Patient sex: F
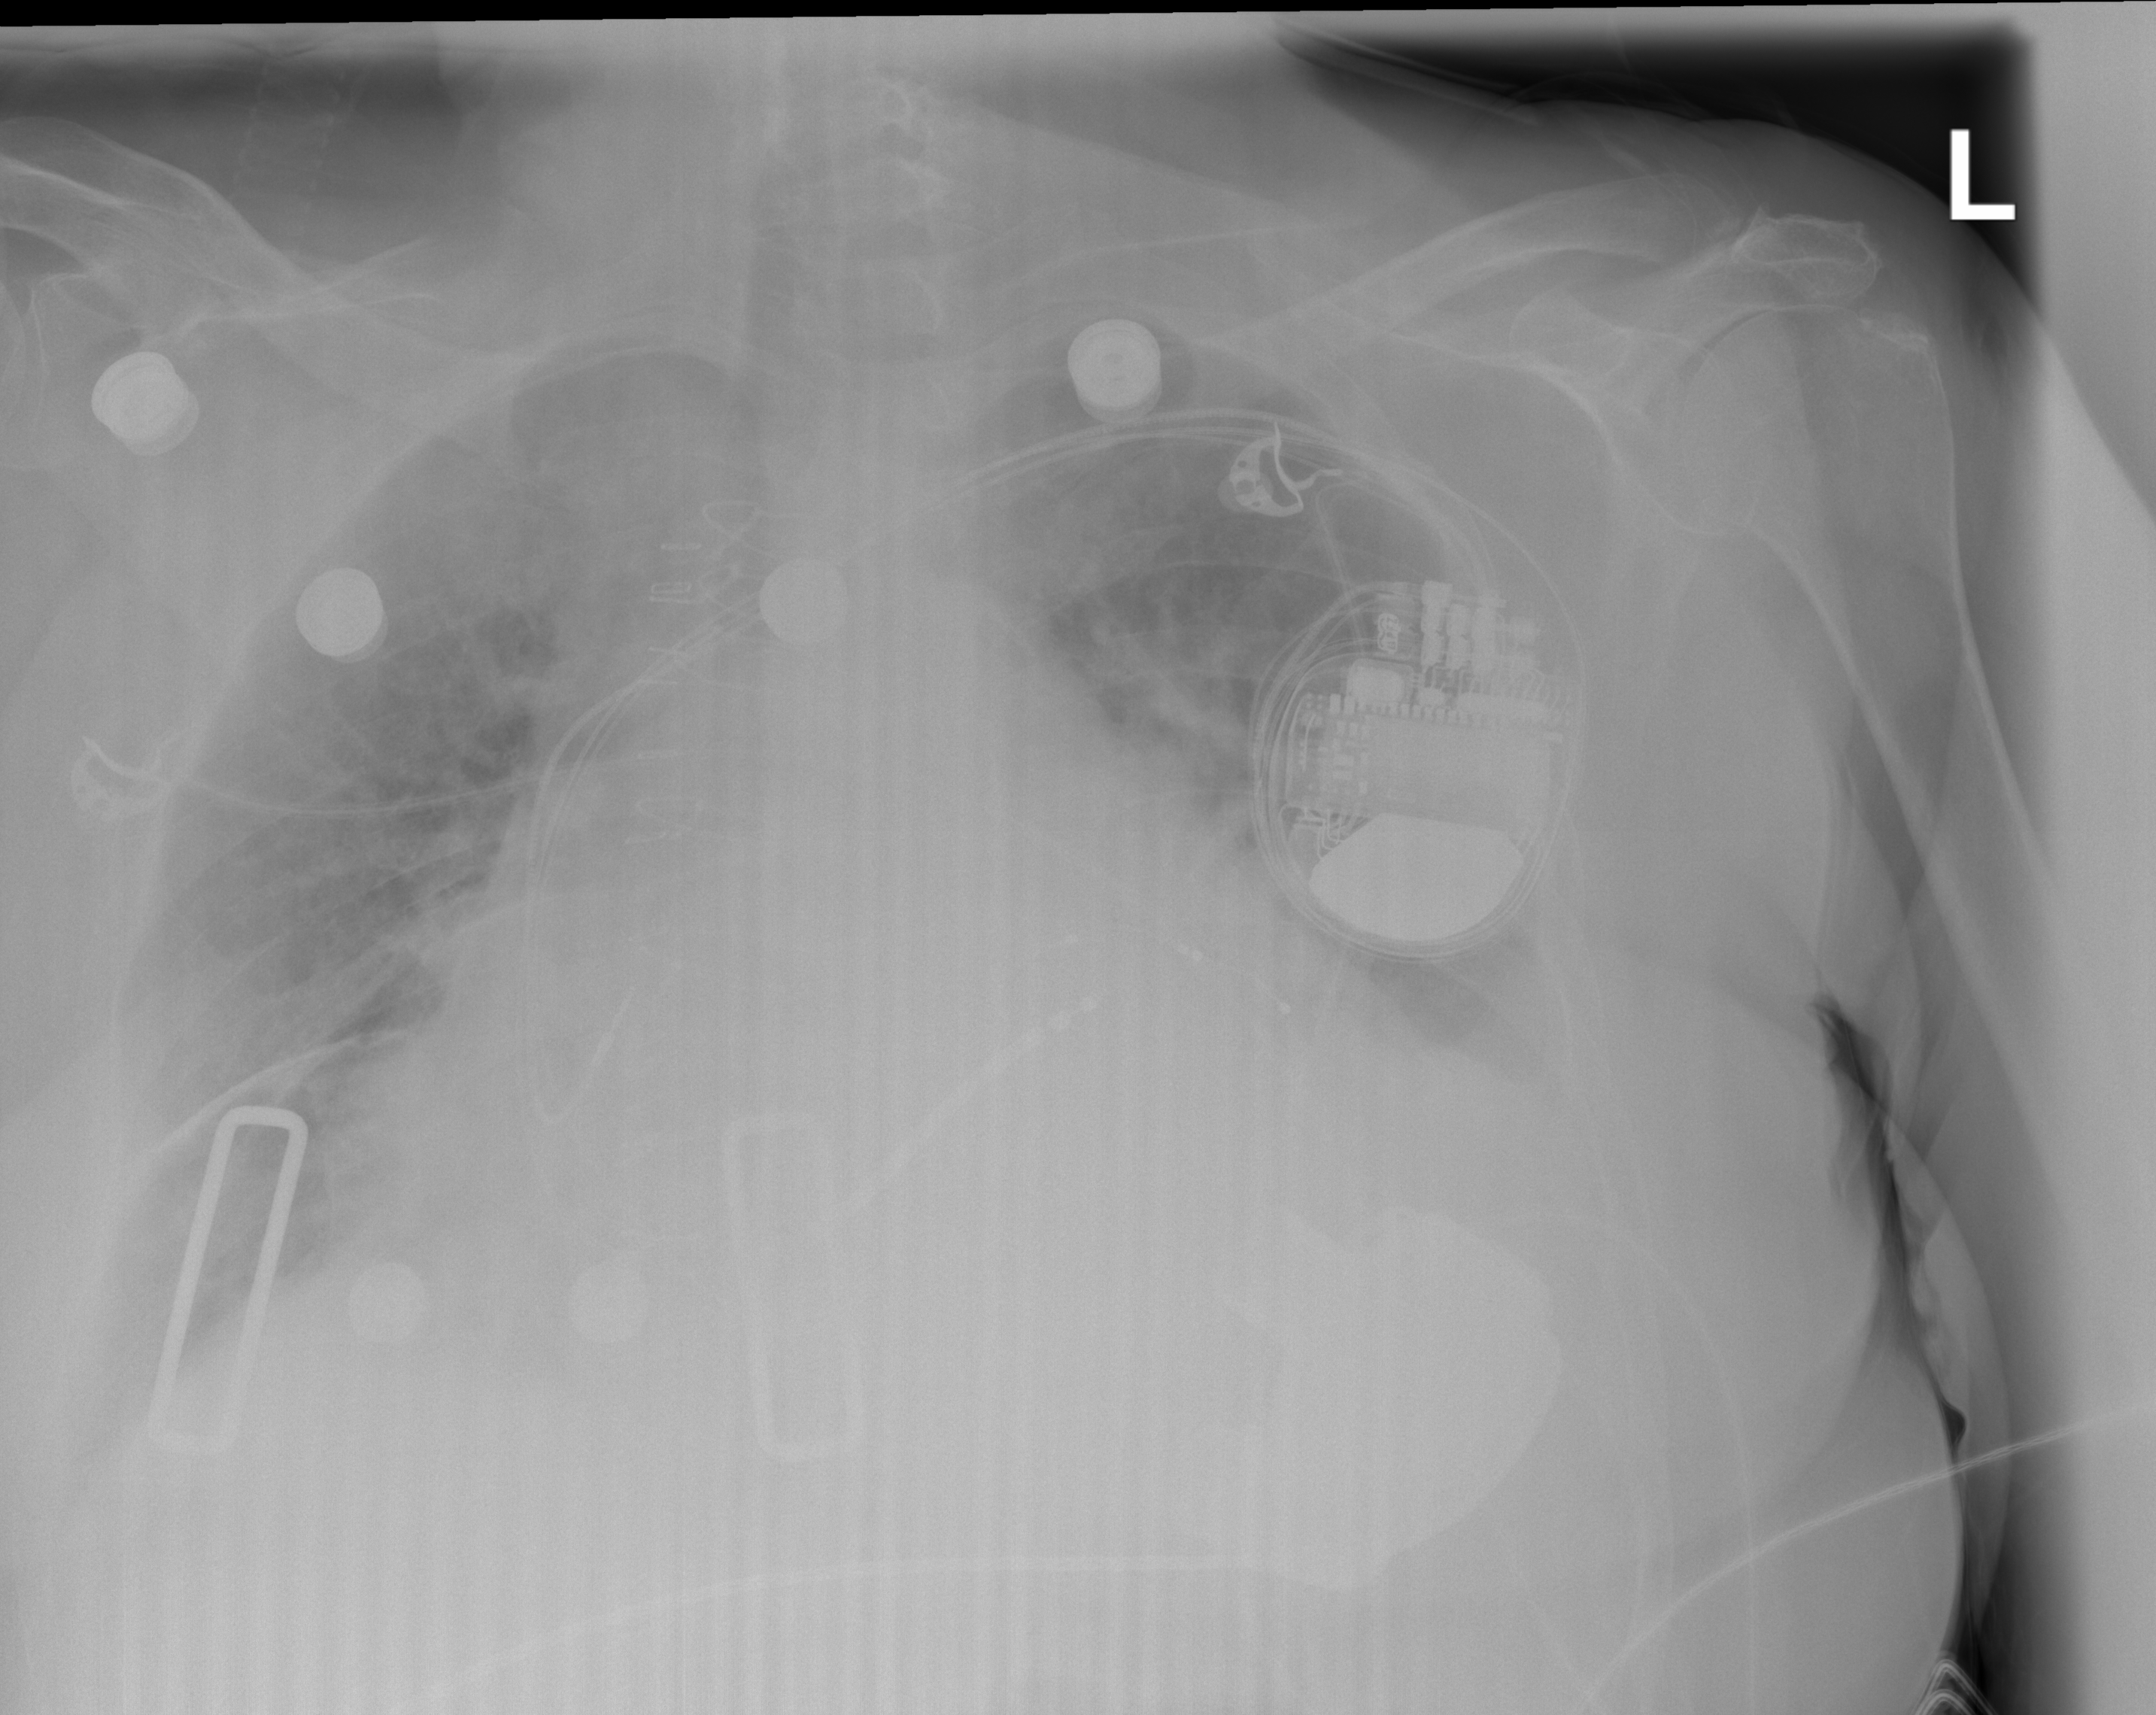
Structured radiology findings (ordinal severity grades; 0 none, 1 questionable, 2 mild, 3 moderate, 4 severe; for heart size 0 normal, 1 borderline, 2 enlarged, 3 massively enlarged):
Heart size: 3
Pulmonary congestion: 2
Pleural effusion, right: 2
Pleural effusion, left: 3
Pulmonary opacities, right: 2
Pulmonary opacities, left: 2
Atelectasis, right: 2
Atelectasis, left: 2